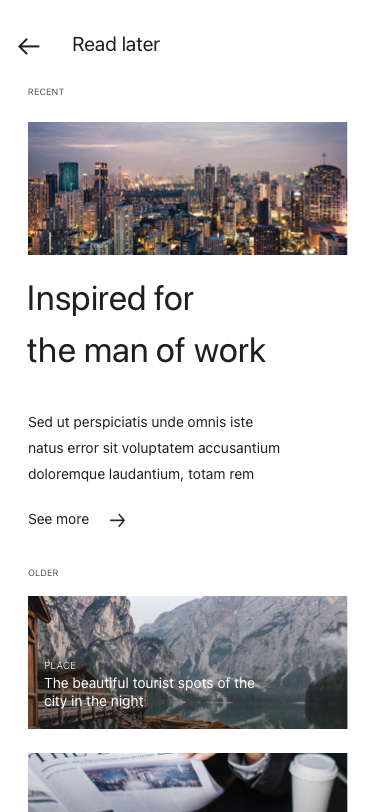
Text in this UI design:
Inspired for
the man of work
Sed ut perspiciatis unde omnis iste
natus error sit voluptatem accusantium
doloremque laudantium, totam rem
See more
RECENT
OLDER
PLACE
The beautiful tourist spots of the
city in the night
Read later